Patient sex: M
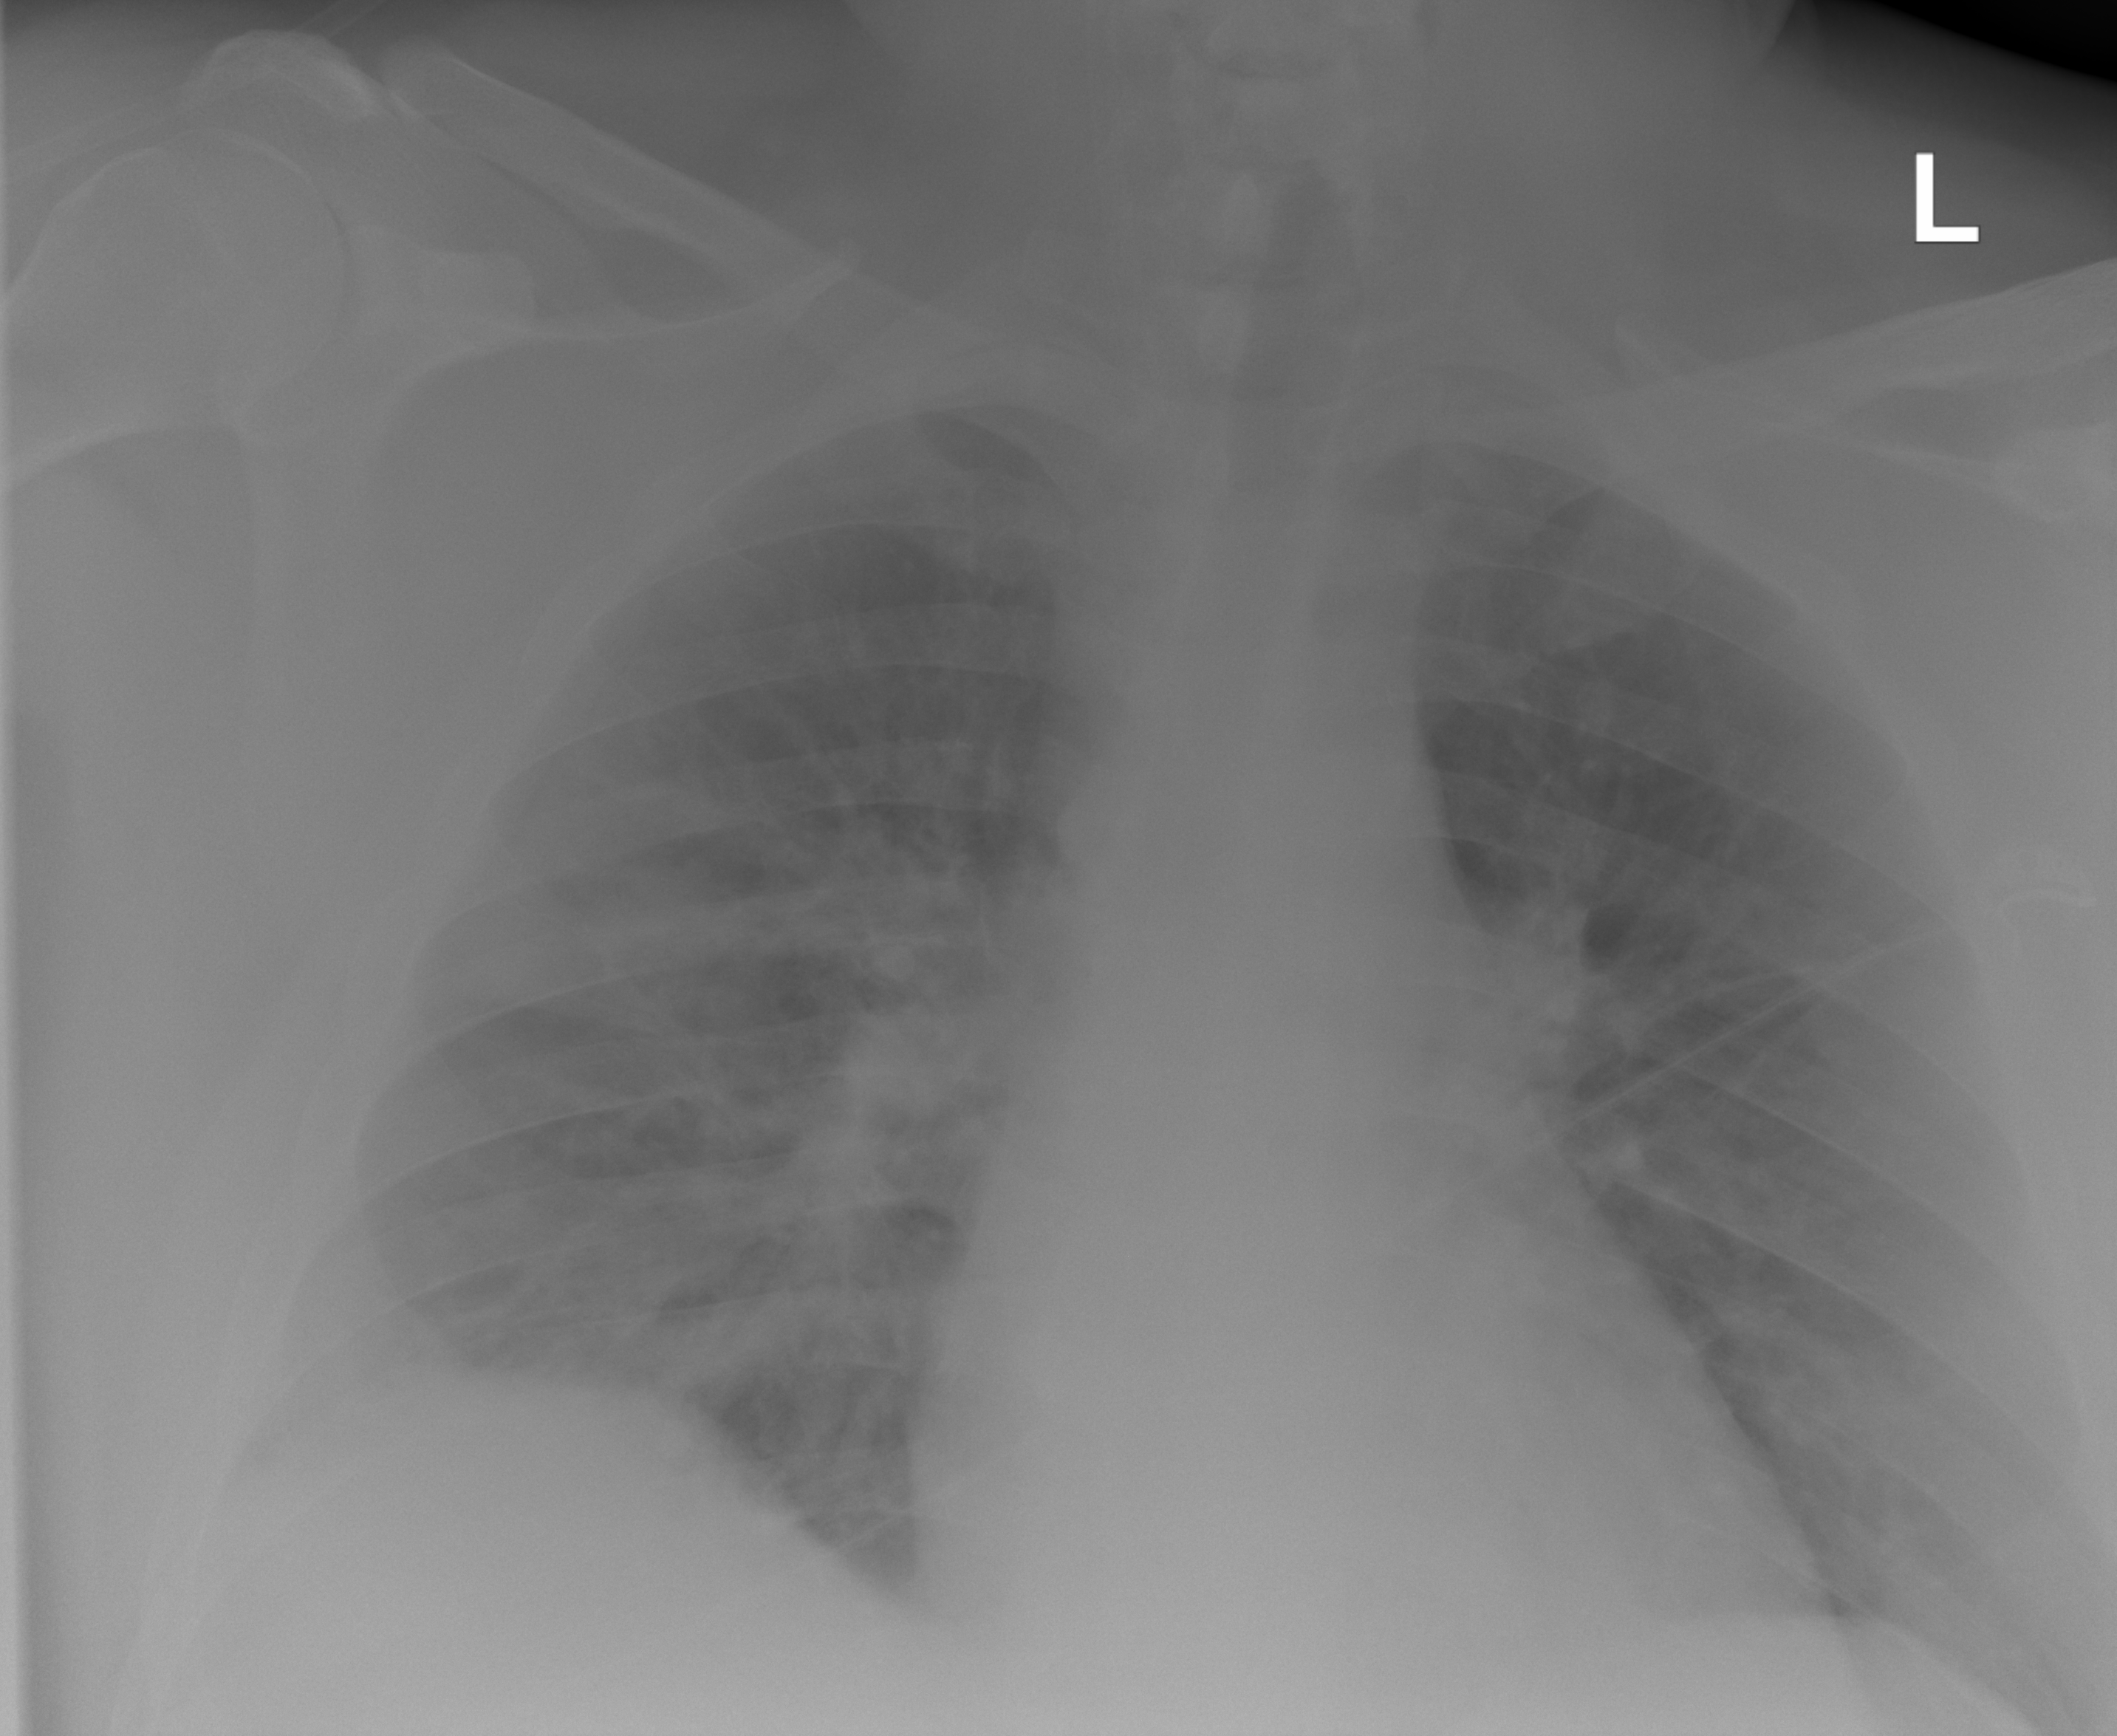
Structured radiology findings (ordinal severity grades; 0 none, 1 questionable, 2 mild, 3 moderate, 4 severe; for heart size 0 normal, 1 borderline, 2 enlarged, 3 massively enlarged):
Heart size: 0
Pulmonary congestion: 2
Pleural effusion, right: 0
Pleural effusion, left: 0
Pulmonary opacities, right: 2
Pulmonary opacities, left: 0
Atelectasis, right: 2
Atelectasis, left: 0